Lunar surface albedo tile
Center latitude: 37.689
Center longitude: -34.511
Resolution (meters per pixel, mean): 116.53
Tile area (km^2): 13088.75
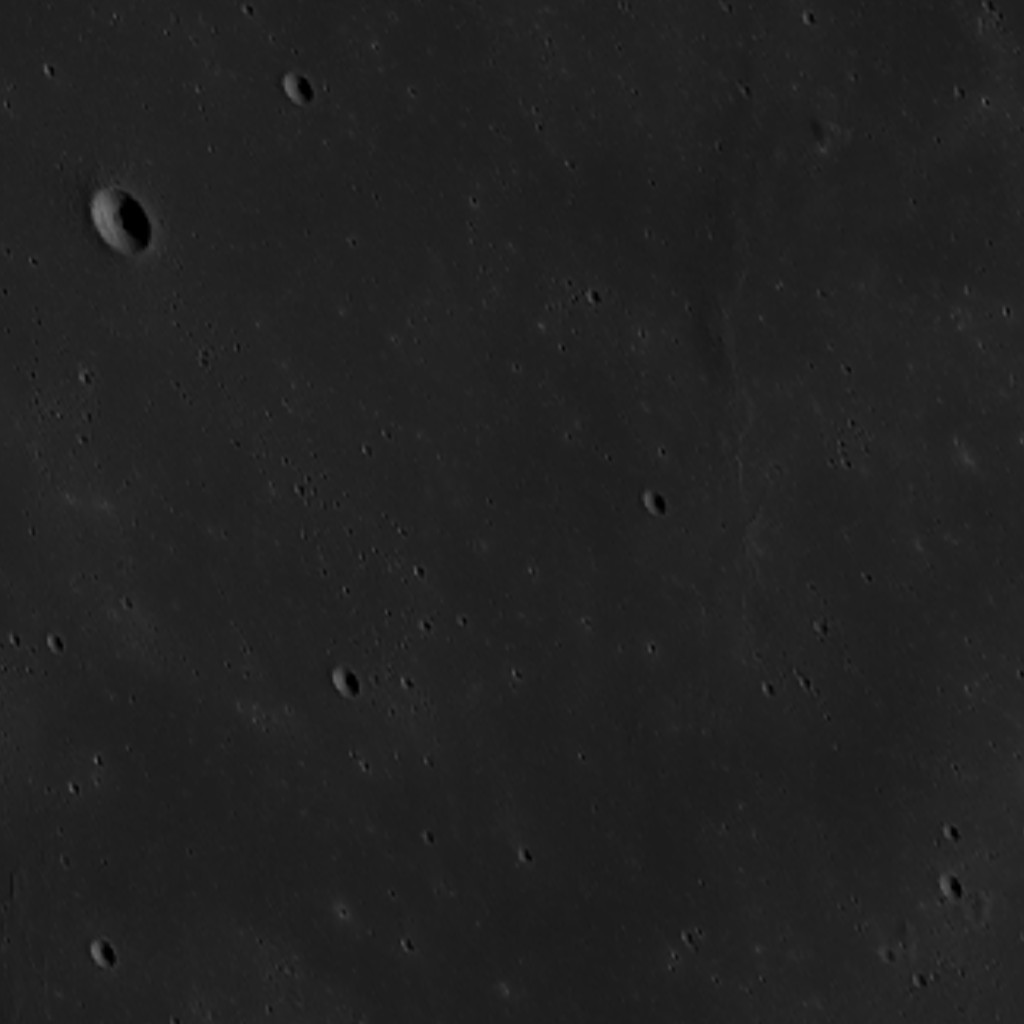